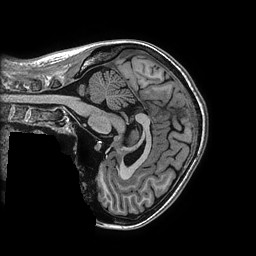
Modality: T1w
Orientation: sagittal
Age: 44
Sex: female
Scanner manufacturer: ge
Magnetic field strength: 3 T
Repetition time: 0.006952 s
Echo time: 0.00292 s